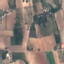
Land use / land cover: PermanentCrop